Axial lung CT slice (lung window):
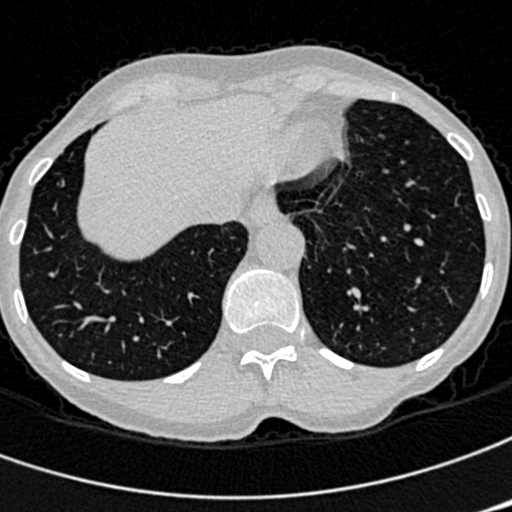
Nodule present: no